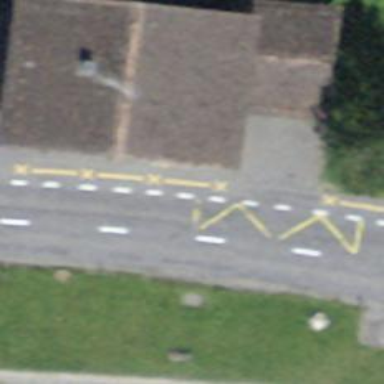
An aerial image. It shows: Public transport stop position.